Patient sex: F
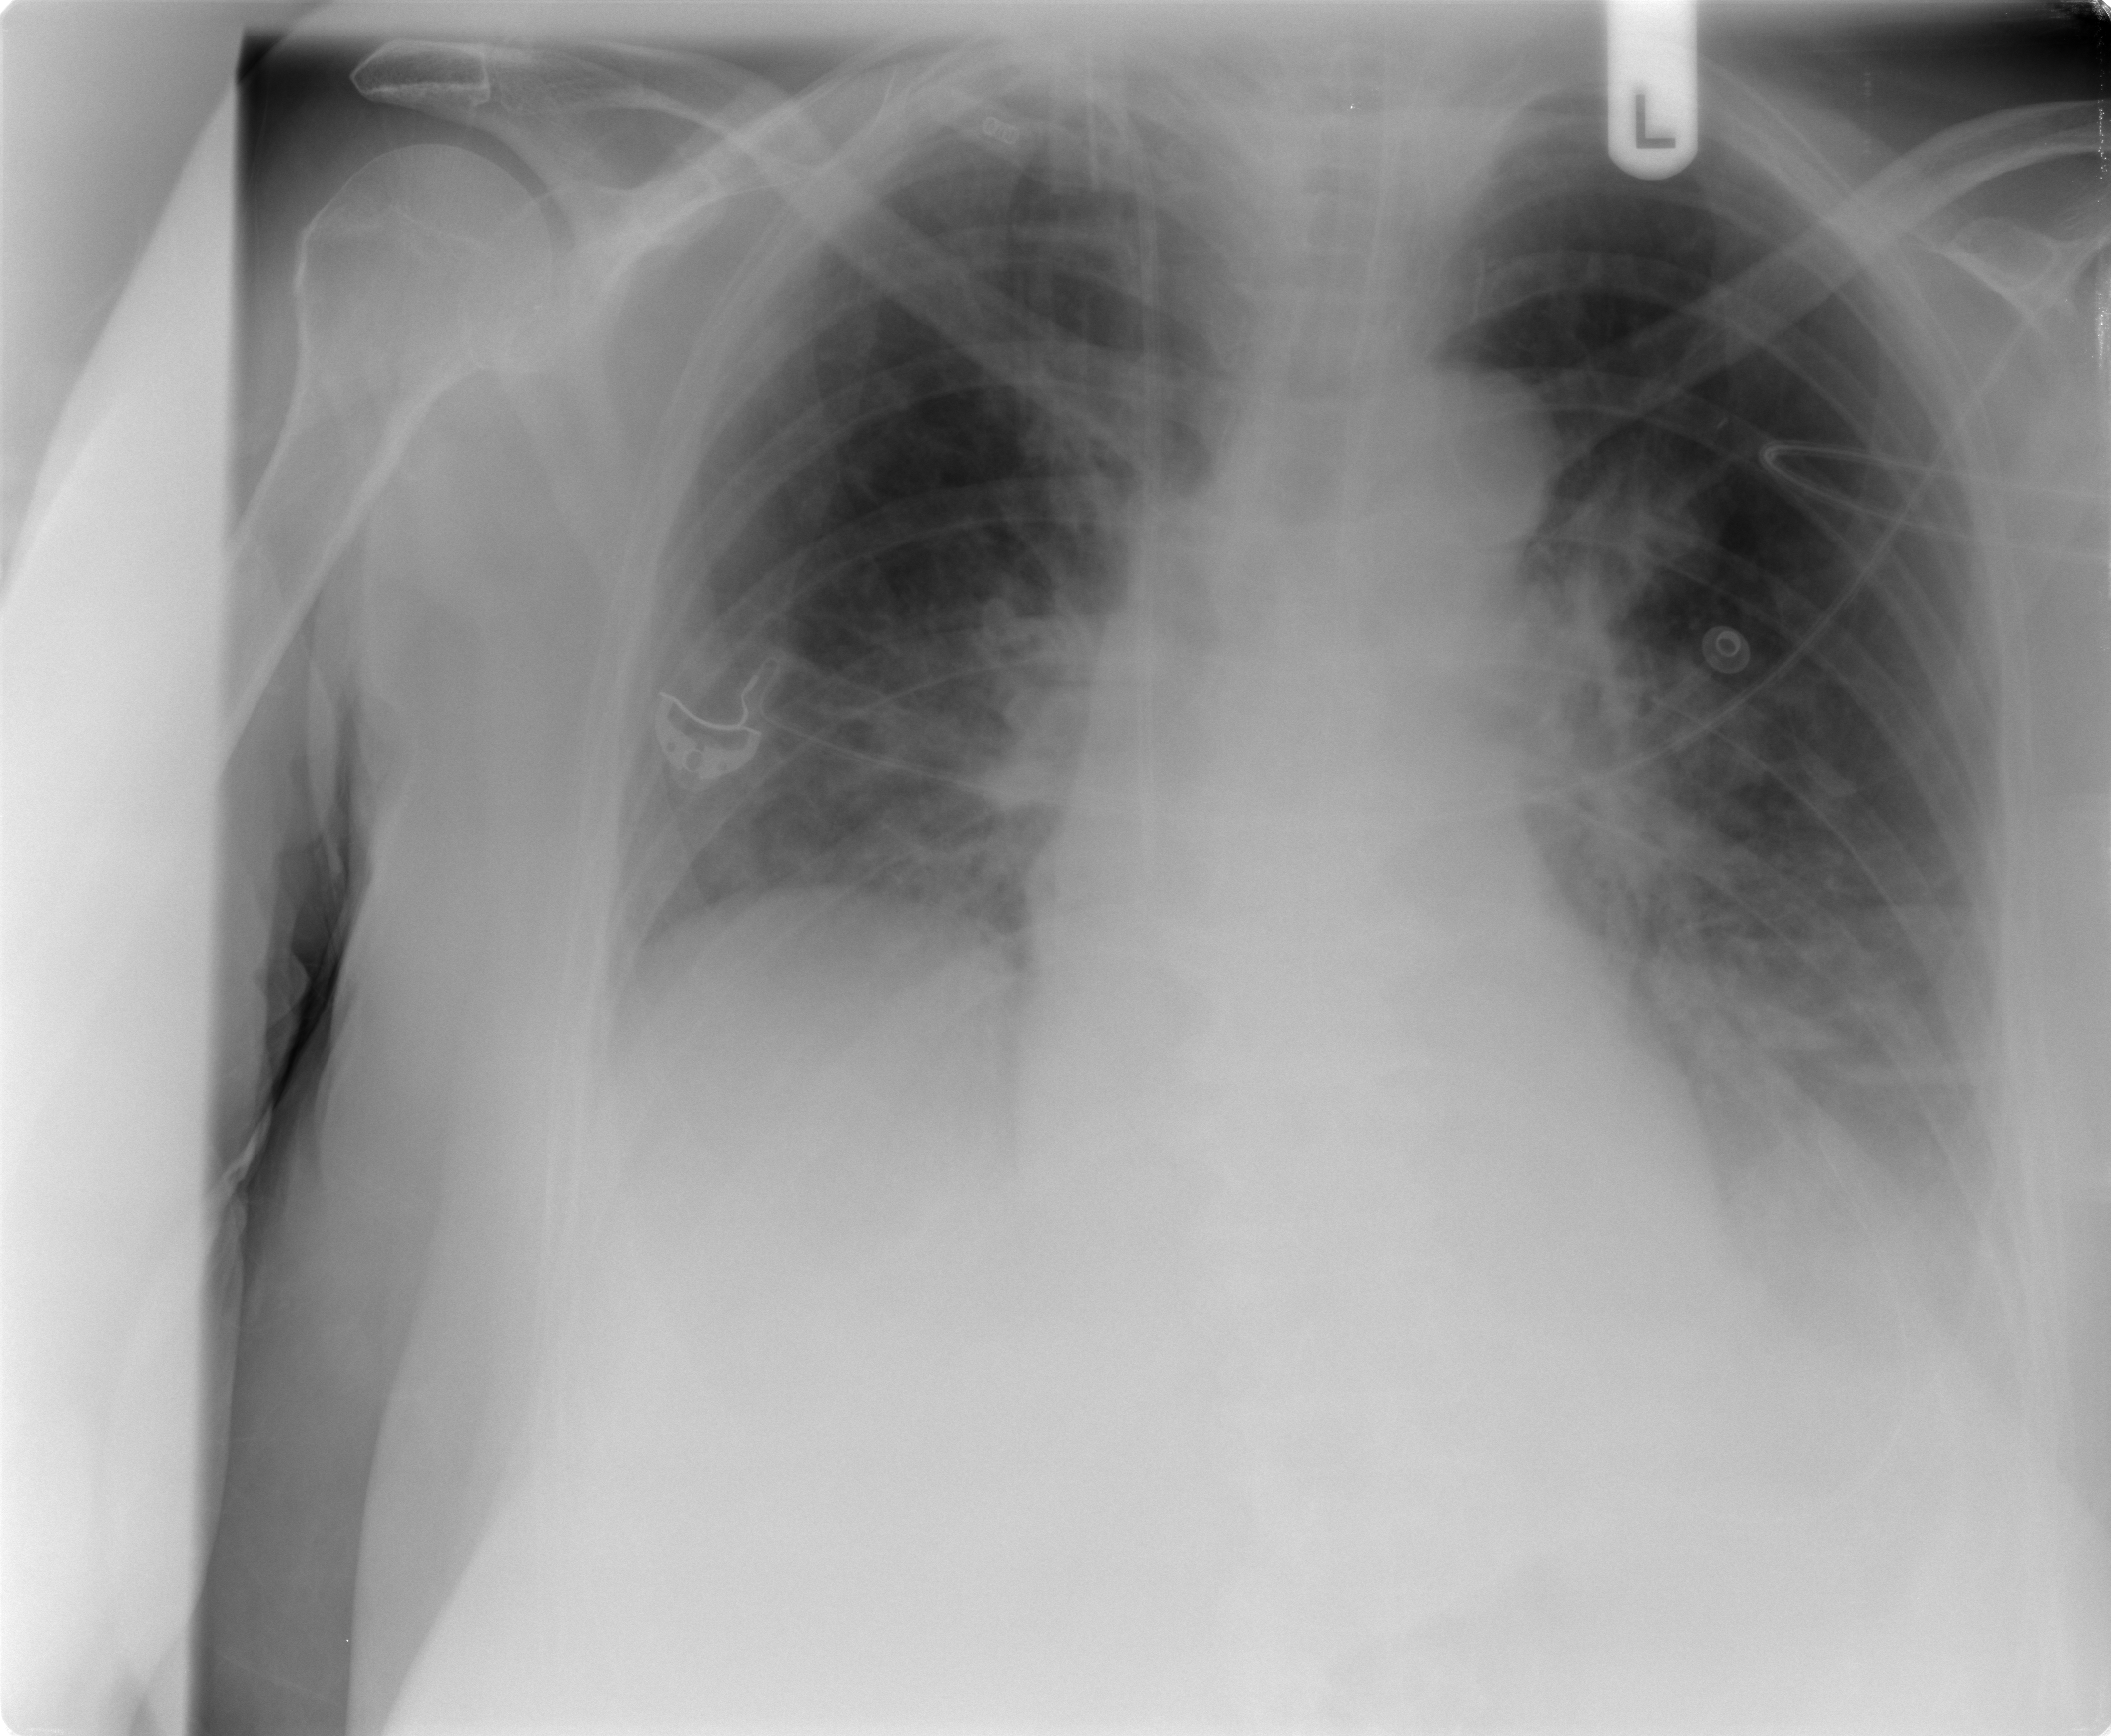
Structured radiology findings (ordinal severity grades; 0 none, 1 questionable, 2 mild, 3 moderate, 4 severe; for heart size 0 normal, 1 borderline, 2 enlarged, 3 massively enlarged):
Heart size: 0
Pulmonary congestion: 2
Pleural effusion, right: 2
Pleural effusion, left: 2
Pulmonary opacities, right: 2
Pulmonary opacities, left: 2
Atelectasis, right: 2
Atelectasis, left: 2